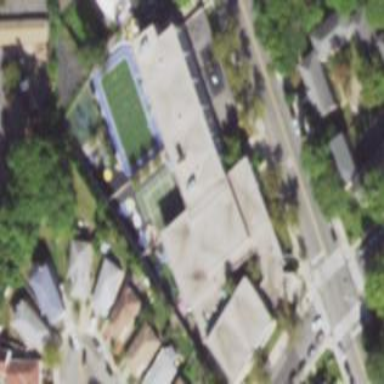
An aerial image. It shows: School.